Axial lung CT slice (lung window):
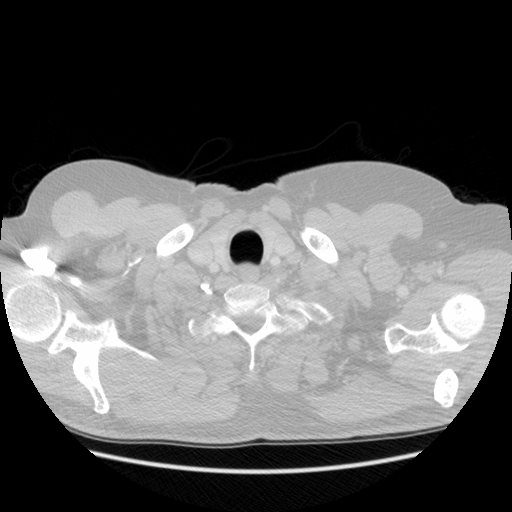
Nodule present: no